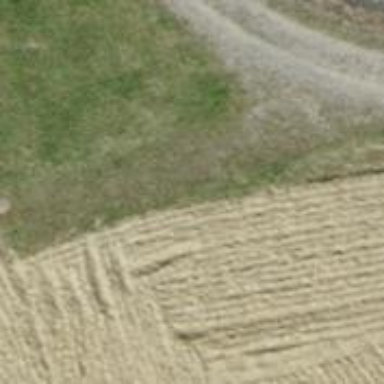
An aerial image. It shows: Grass track with grade3 tracktype.